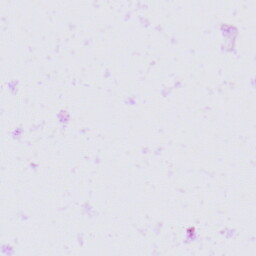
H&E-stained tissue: Prostate